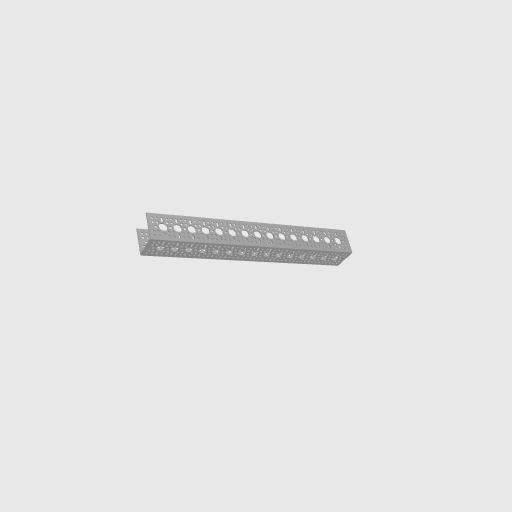
Part: UChannel15H